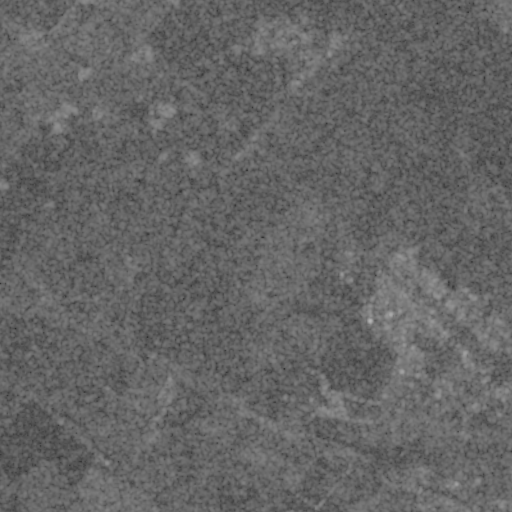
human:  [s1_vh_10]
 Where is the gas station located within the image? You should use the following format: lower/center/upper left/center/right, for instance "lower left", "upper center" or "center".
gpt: The gas station is located in the lower right of the image.
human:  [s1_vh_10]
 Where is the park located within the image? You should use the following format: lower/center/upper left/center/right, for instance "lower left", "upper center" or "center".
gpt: The park is located in the lower right of the image.
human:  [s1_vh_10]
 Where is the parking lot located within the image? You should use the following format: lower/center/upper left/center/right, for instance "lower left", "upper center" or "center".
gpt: There is no parking lot in the image.

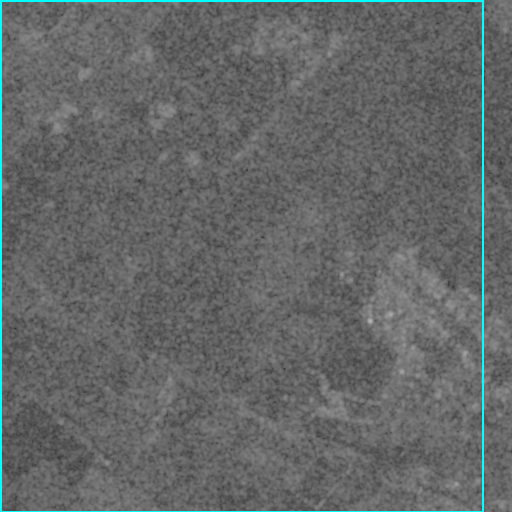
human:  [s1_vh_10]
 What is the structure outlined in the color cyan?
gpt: The structure outlined in cyan is a crop field.
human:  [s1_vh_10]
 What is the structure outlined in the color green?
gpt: There is no green outline.